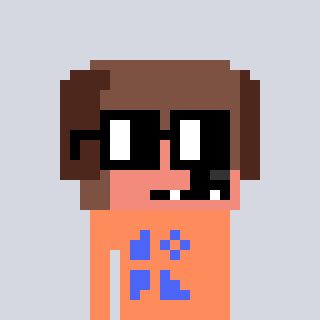
a pixel art character with square black glasses, a dog-shaped head and a peachy-colored body on a cool background